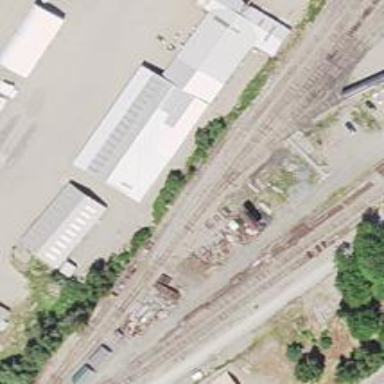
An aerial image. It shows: Railway siding for service.